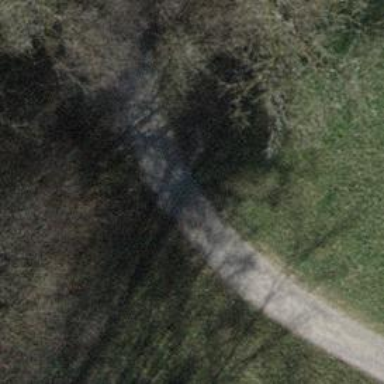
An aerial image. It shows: Bench.